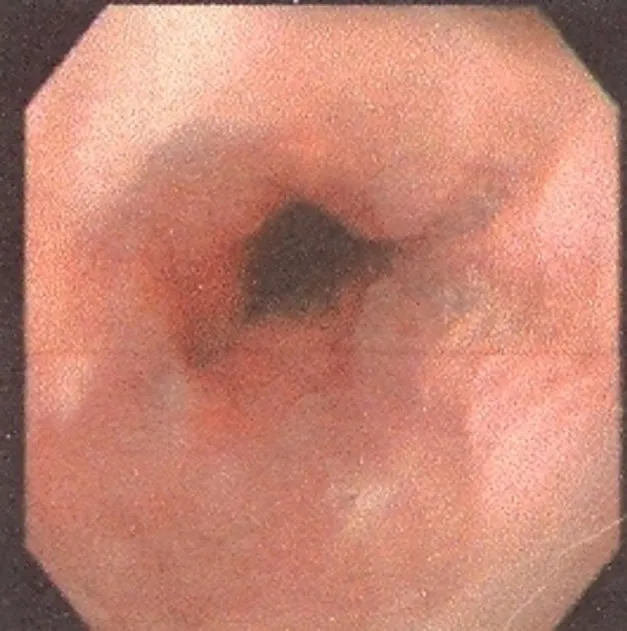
Upper Endoscopic View of the Middle Esophagus Shows Pigmented Lesion of the Mucosa.
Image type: endoscopy (gi_endoscopy)